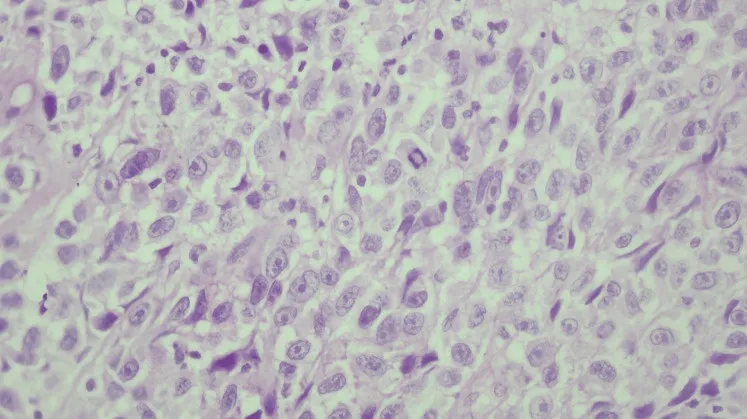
Histopathology. Microscopic examination, H&E stain, at 40x magnification, reveals numerous atypical melanocytes of epithelioid appearance characterized by a pleomorphic nucleus and prominent nucleolus. . H&E, hematoxylin and eosin.
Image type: pathology (h&e)